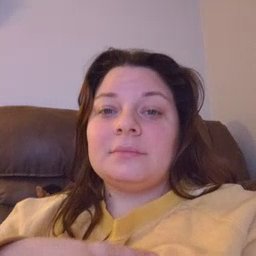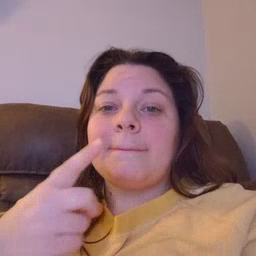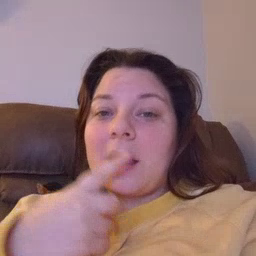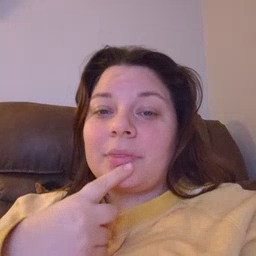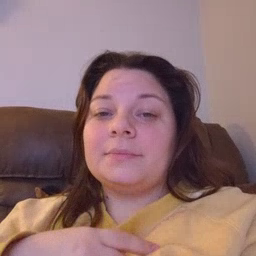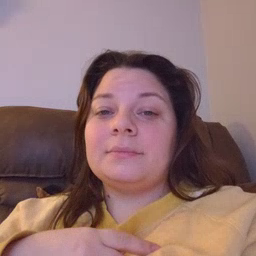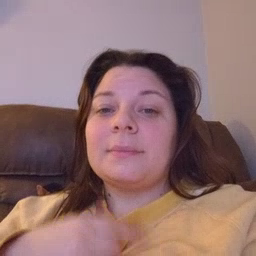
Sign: mouth